Aerial crown-view tile of a tropical tree (Barro Colorado Island, Panama), acquired 20250317:
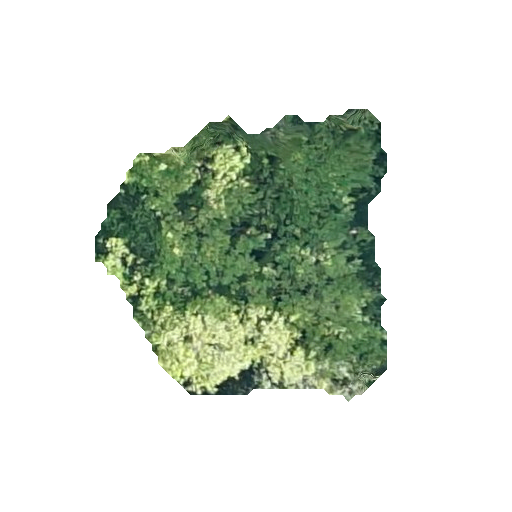
Species: Apeiba membranacea
GBIF accepted scientific name: Apeiba membranacea
Crown area: 96.977 m²